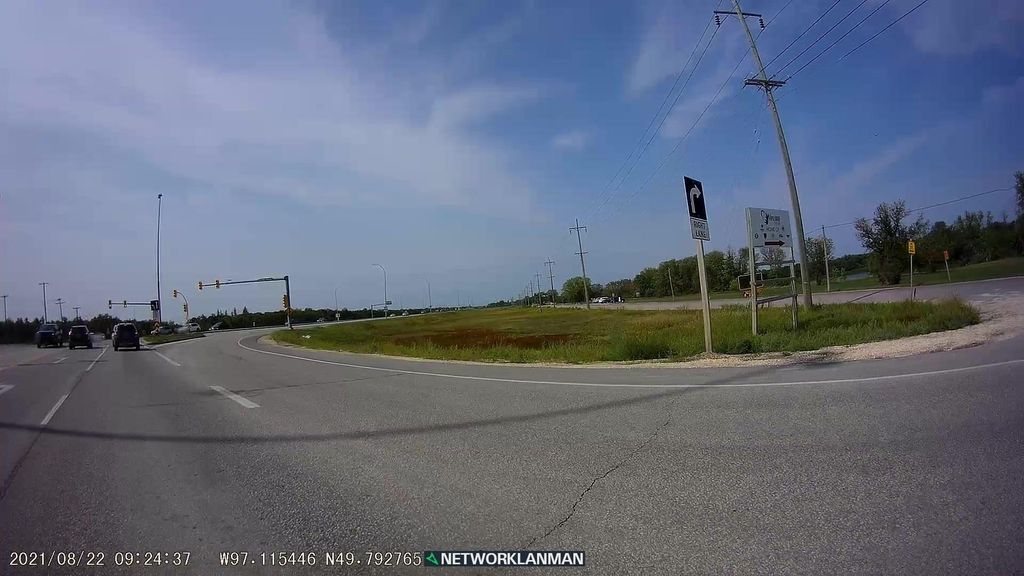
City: winnipeg